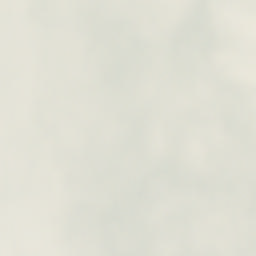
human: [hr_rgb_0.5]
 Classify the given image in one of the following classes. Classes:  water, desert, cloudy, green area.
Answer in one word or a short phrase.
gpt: cloudy